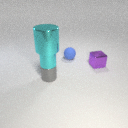
small gray metal cylinder to the left of small purple metal cube